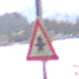
Verkehrszeichen: Vorfahrt
Umgebung: Outdoor, Nature
Tageszeit: Midday
Wetter: PartlyCloudy
Licht: Natural
Jahreszeit: NotSpecified
Kontrast: HighContrast